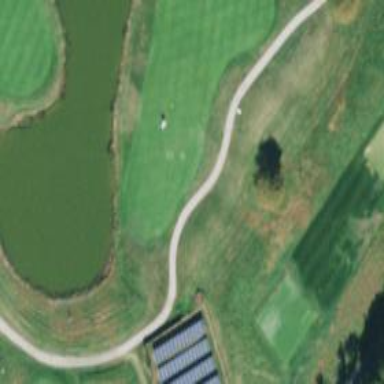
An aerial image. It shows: Pathway for golfing.